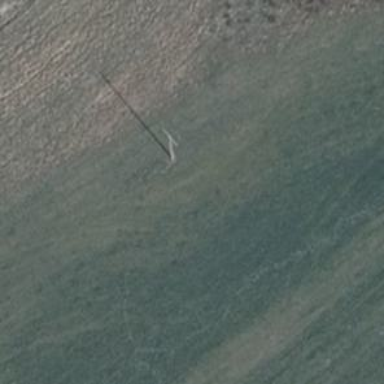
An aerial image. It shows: Minor power line.